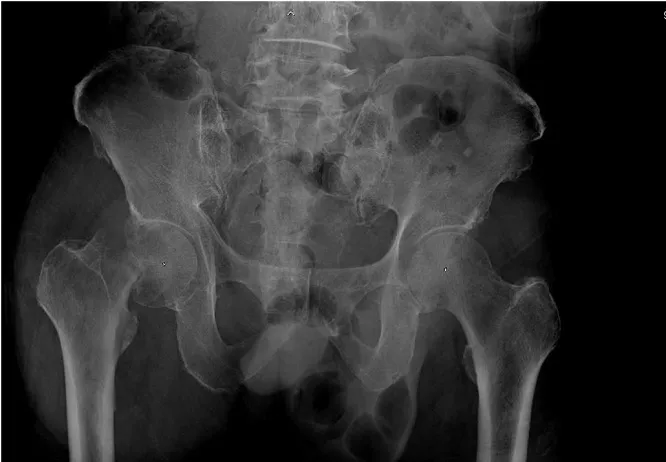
Initial plain radiograph of fracture.
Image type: radiology (x_ray)